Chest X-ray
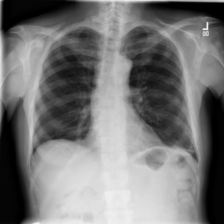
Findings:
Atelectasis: positive
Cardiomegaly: negative
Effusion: negative
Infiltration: negative
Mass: negative
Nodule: negative
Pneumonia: negative
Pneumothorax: negative
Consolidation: negative
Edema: negative
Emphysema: negative
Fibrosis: negative
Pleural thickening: negative
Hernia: negative